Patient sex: F
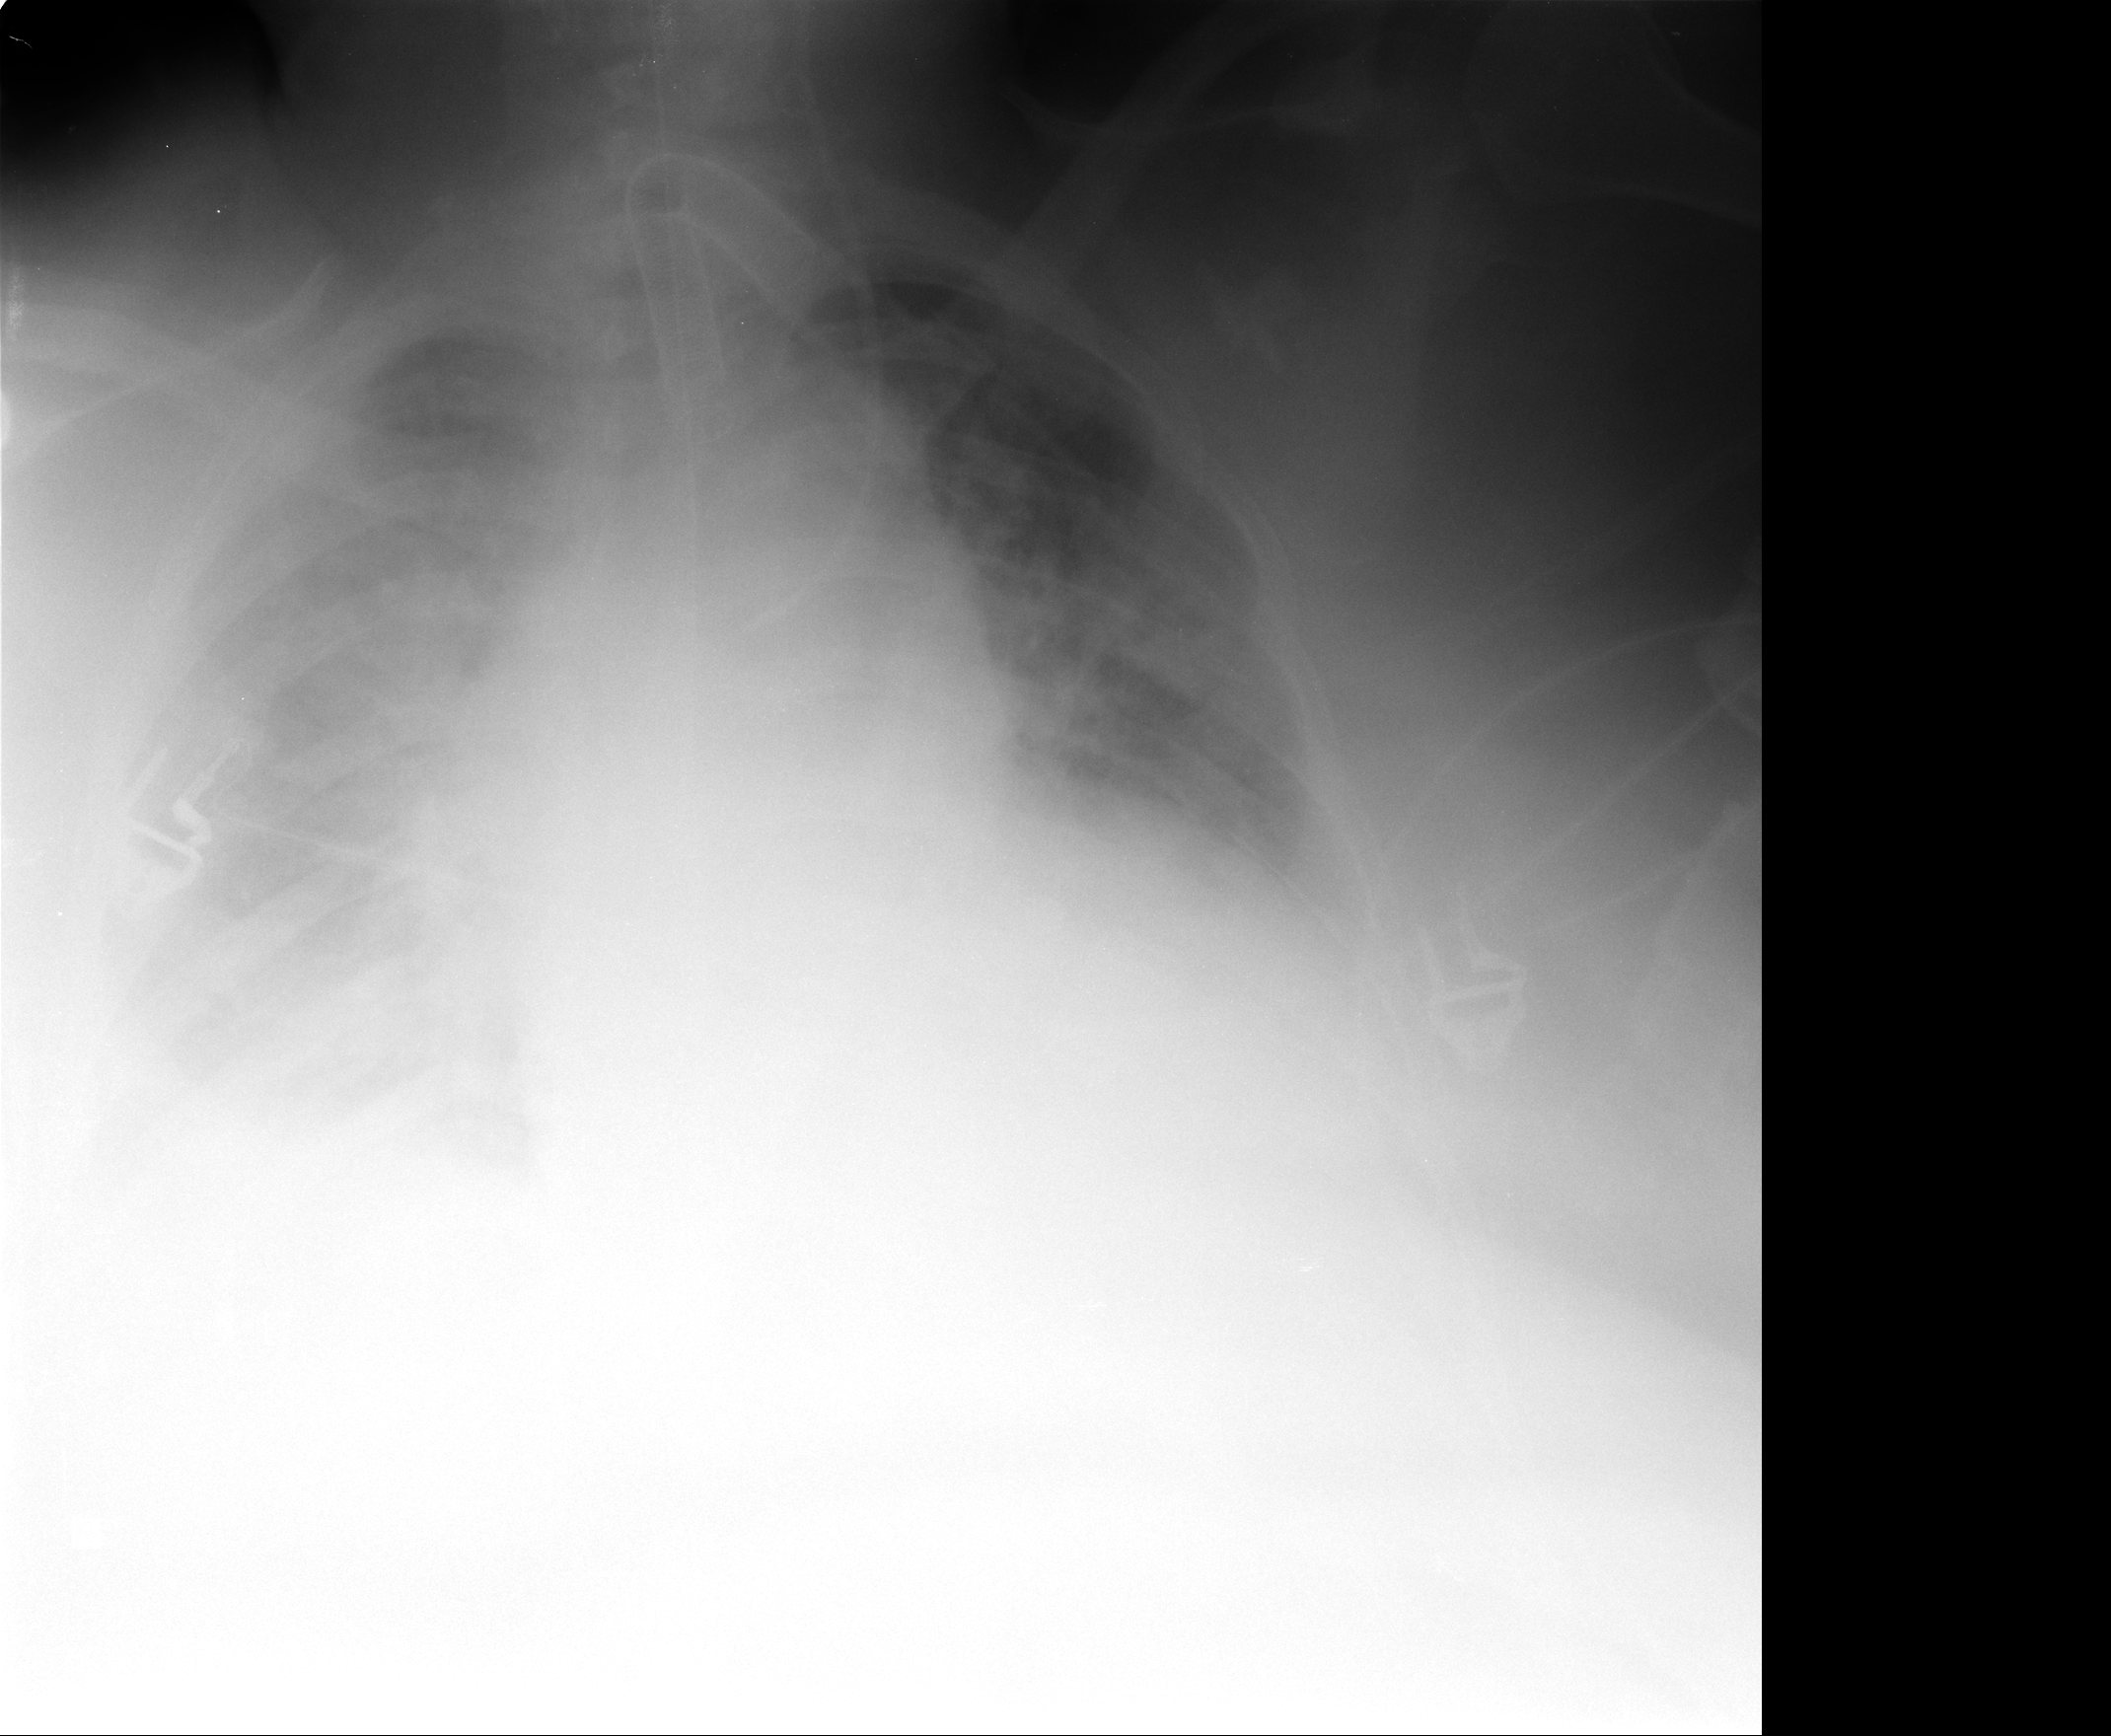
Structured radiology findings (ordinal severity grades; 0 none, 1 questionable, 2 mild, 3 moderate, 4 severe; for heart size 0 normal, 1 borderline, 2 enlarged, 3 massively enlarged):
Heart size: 2
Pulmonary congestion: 2
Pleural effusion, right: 2
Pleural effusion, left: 2
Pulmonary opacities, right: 2
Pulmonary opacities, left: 2
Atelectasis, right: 2
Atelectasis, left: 2